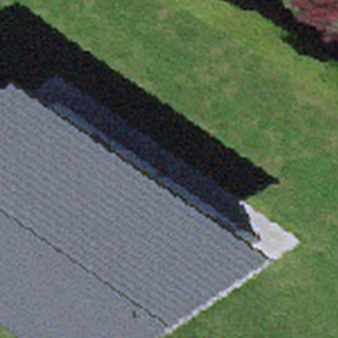
Label: other